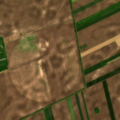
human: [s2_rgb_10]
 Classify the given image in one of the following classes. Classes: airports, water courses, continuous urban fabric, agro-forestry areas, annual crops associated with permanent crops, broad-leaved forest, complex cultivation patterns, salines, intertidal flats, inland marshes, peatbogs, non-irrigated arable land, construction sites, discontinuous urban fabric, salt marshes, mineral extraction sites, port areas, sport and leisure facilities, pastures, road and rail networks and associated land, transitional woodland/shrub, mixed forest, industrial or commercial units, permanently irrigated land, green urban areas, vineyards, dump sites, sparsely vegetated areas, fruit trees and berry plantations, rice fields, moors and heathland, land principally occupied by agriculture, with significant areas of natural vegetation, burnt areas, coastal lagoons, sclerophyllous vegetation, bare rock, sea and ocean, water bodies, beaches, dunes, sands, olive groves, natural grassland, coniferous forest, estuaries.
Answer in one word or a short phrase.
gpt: non-irrigated arable land